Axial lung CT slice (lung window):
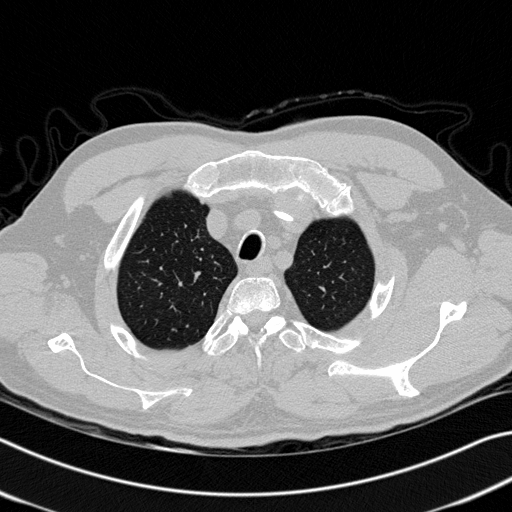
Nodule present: no